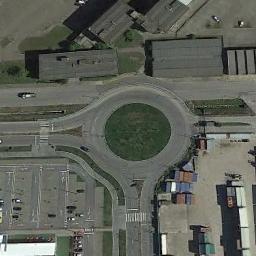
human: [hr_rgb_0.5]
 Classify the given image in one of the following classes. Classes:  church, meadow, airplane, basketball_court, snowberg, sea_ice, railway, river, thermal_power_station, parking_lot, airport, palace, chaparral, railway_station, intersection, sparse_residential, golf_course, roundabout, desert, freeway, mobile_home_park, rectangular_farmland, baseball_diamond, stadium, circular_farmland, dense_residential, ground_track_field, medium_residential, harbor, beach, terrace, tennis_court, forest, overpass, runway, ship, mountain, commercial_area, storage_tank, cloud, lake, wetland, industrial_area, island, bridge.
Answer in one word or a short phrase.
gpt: roundabout